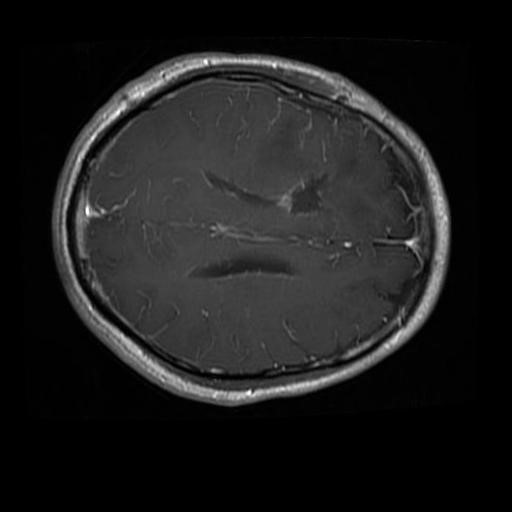
Label: brain_glioma